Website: bh-photo
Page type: store-pickup
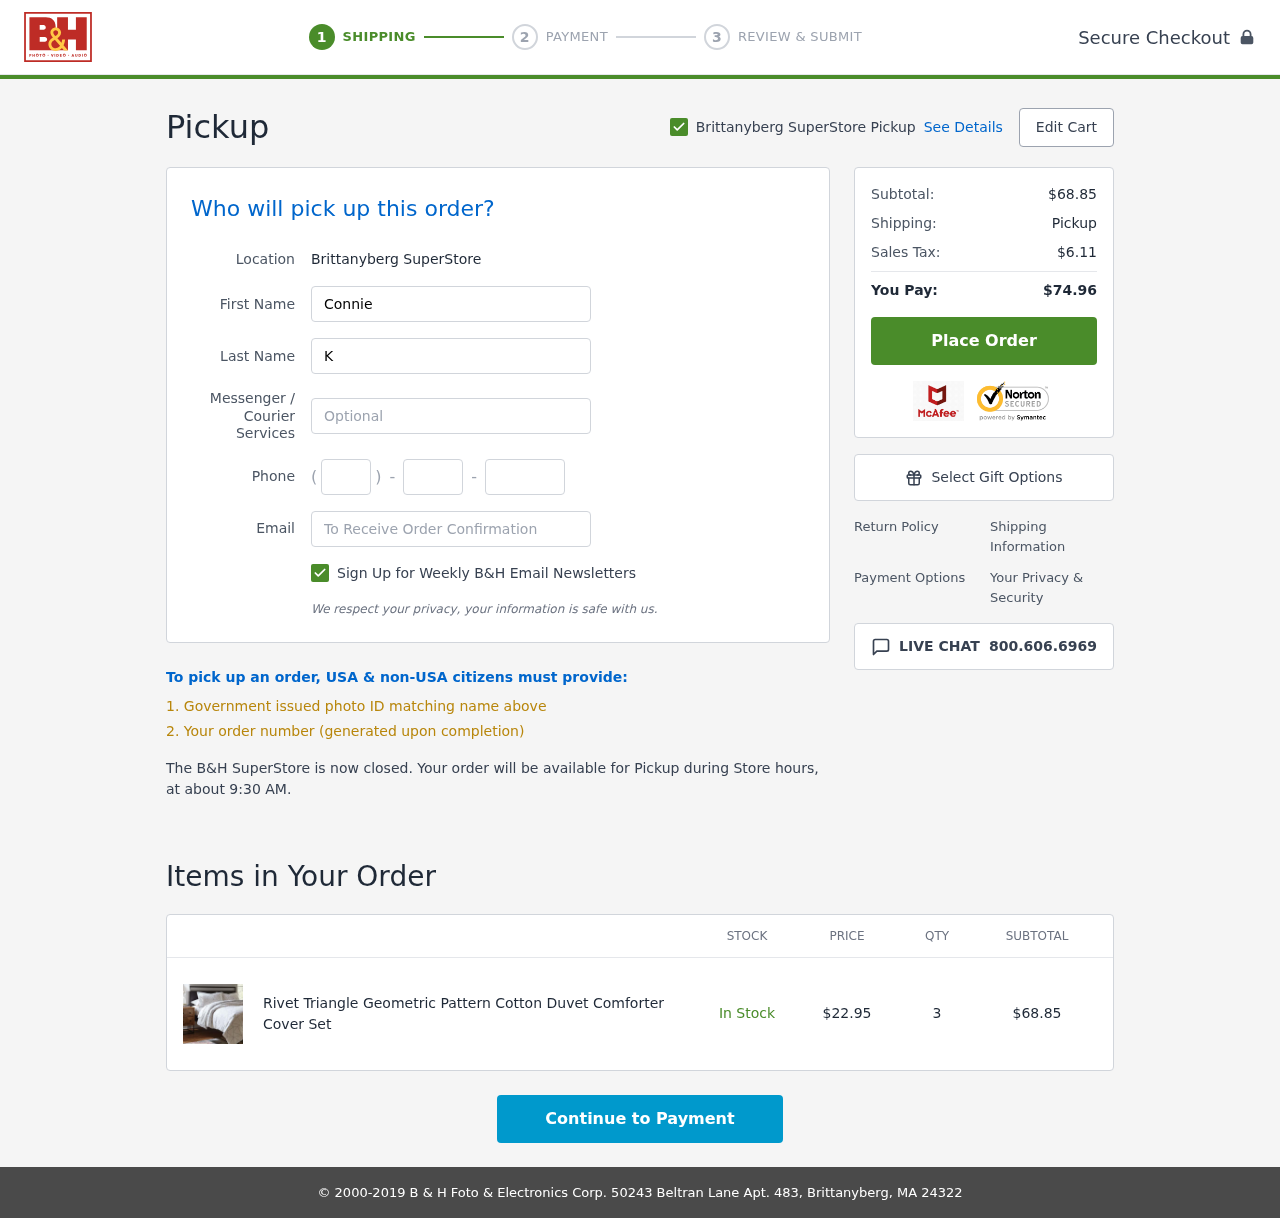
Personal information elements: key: PII_EMAIL
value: connie.kemp@gmail.com
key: PII_FIRSTNAME
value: Connie
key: PII_LASTNAME
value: Kemp
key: PII_LOCATION1_CITY
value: Brittanyberg SuperStore Pickup
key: PII_LOCATION1_CITY
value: Brittanyberg SuperStore
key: PII_PHONE_AREA
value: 789
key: PII_PHONE_PREFIX
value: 221
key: PII_PHONE_SUFFIX
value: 9929
Product elements: key: PRODUCT1_NAME
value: Rivet Triangle Geometric Pattern Cotton Duvet Comforter Cover Set
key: PRODUCT1_PRICE
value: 22.95
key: PRODUCT1_QUANTITY
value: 3
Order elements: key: ORDER_SUBTOTAL
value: $68.85
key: ORDER_TAX
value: $6.11
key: ORDER_TOTAL
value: $74.96